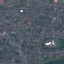
Land use / land cover class: Residential